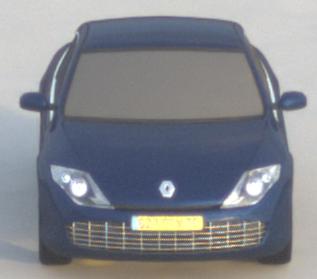
Make: Renault
Model: Laguna Coupé TCe 170
Detailed model: Laguna (III) Coupé
Model produced from: 2010/11
Model produced until: 2011/05
Doors: 2
Color: blue
Road condition: dry road
Daytime: sunrise or sunset
Contrast: low contrast